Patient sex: M
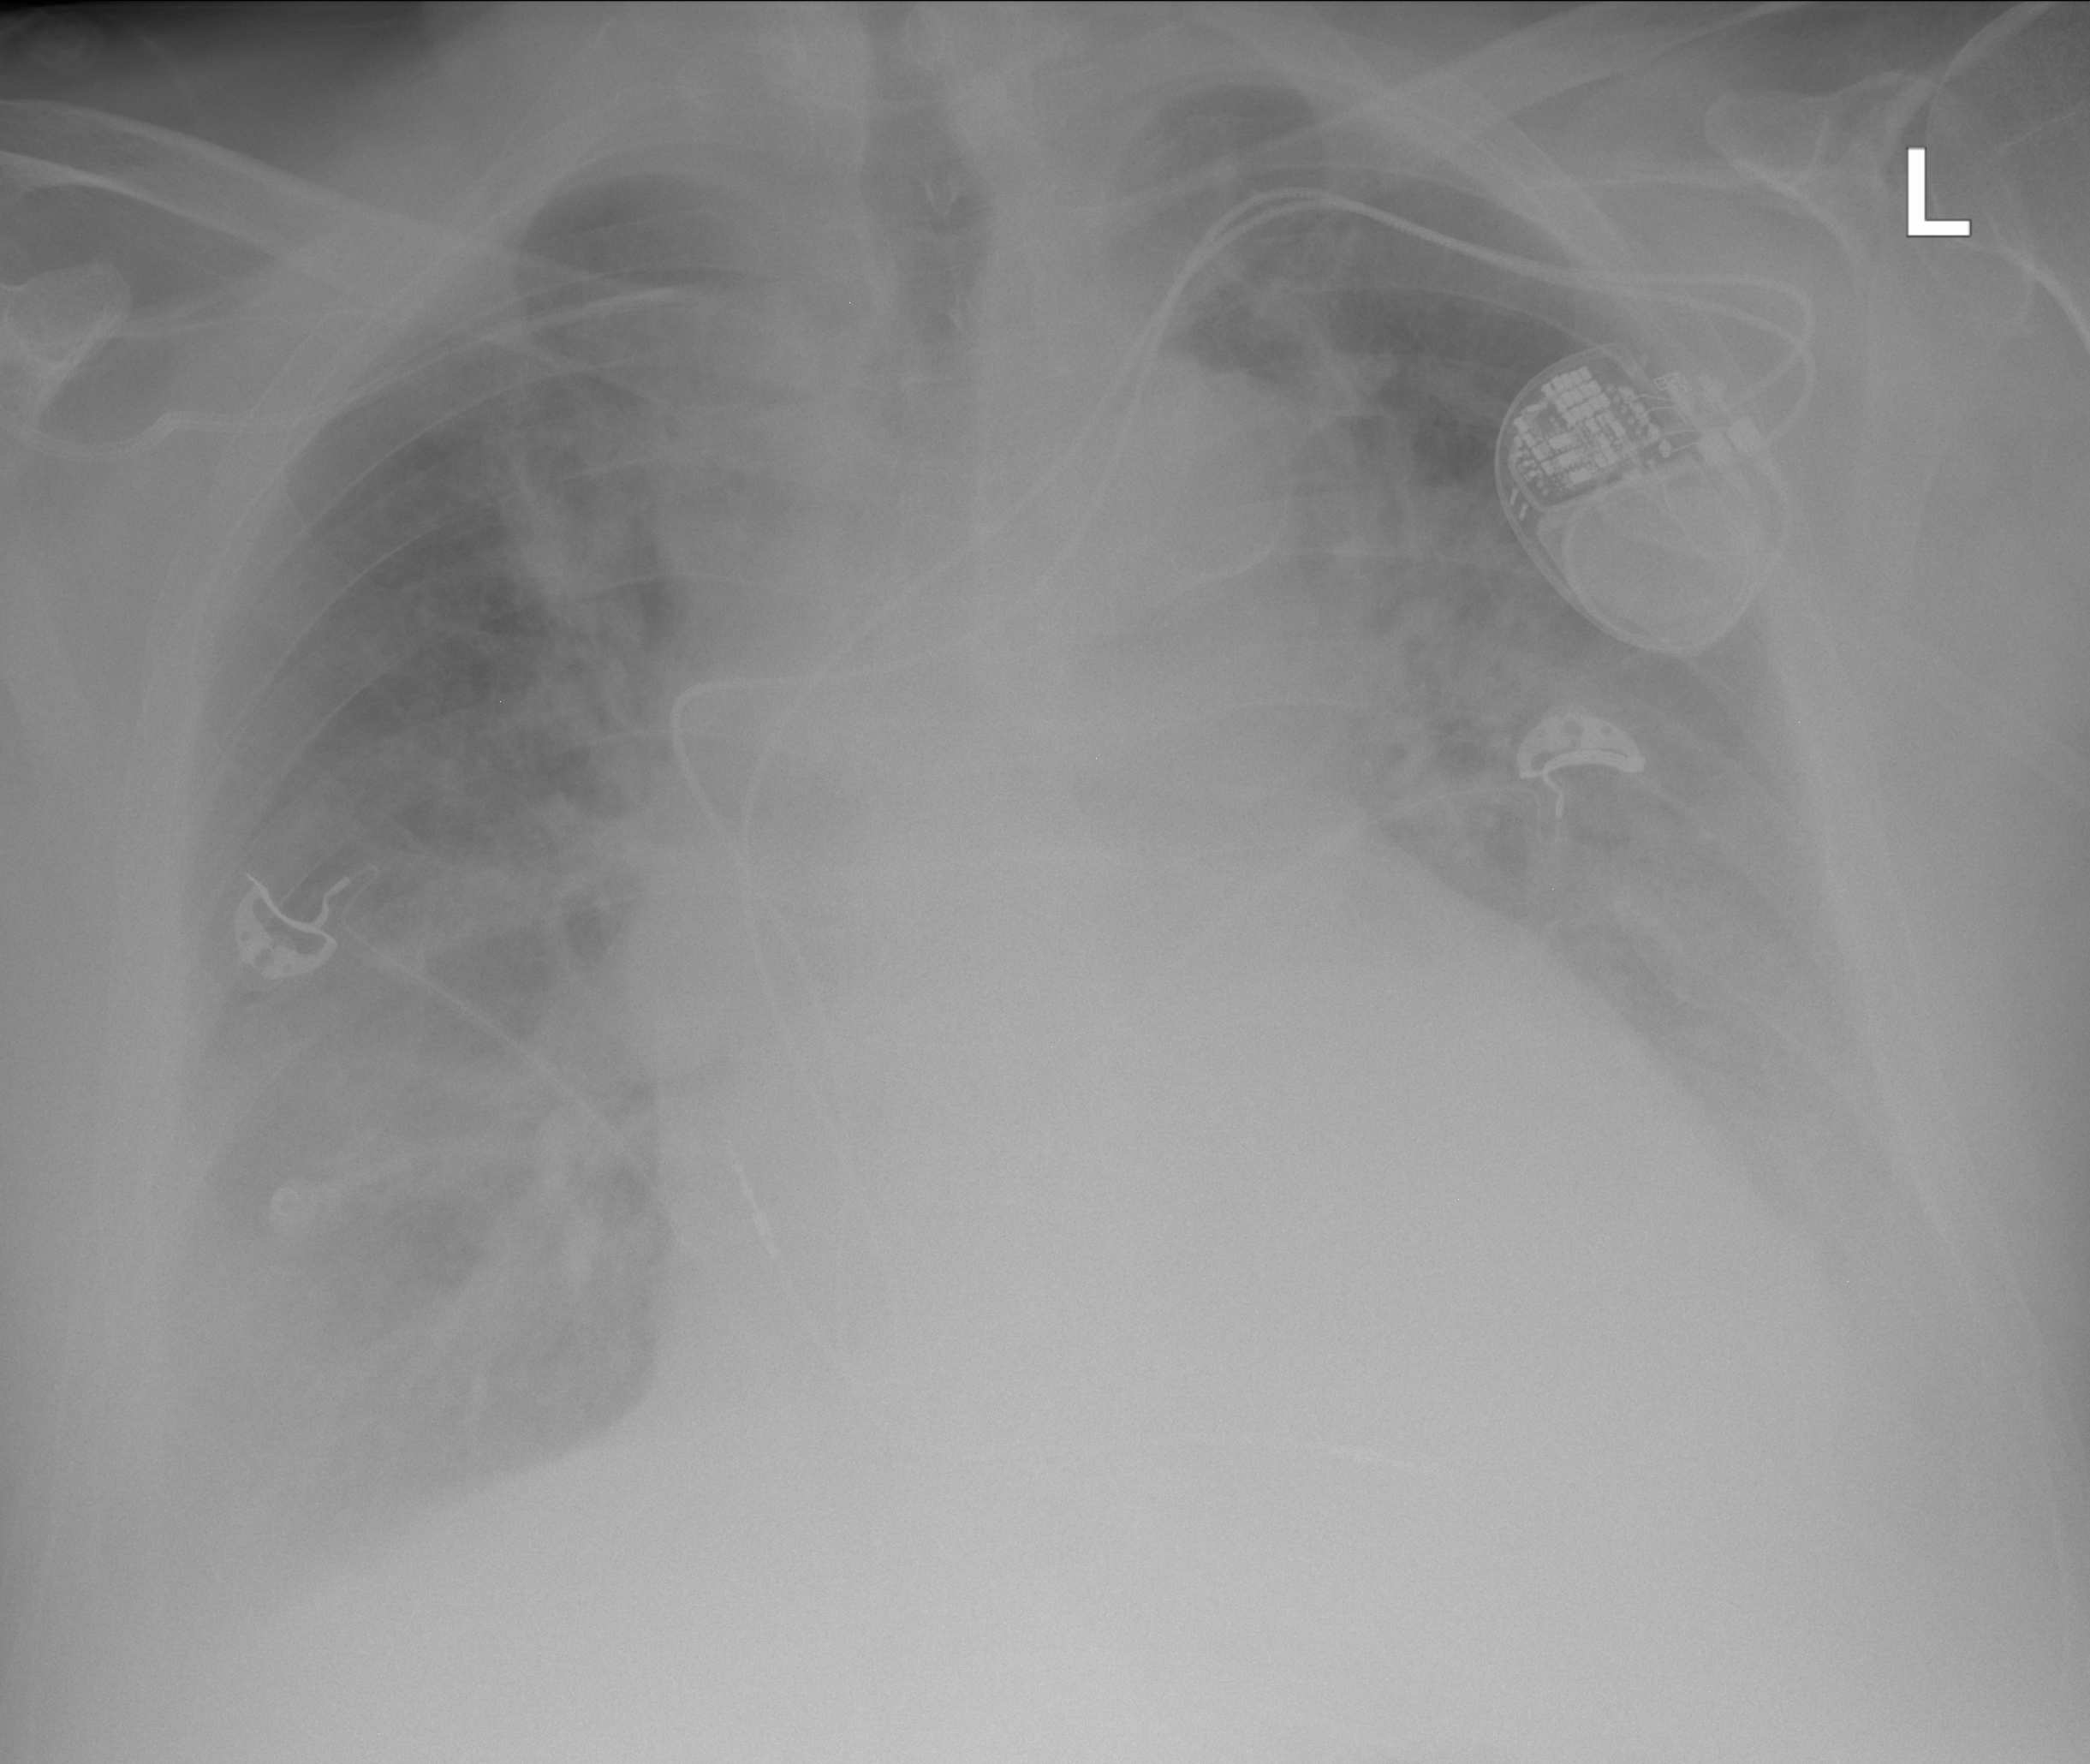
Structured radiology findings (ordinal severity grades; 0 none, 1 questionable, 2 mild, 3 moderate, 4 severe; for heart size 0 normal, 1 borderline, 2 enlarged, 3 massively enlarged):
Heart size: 2
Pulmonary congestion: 2
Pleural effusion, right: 2
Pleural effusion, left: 2
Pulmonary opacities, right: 0
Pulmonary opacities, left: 0
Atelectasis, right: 0
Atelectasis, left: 0